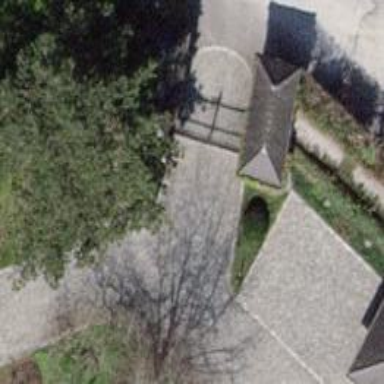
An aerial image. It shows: Gate.